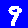
Digit: 9